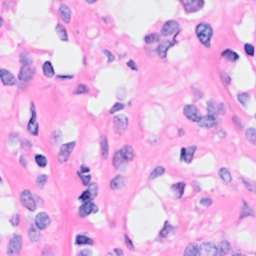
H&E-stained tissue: Breast